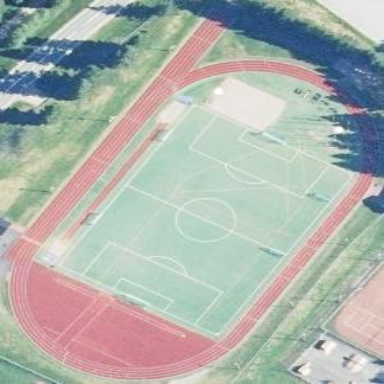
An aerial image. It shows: Paved multi-sport pitch on leisure land.